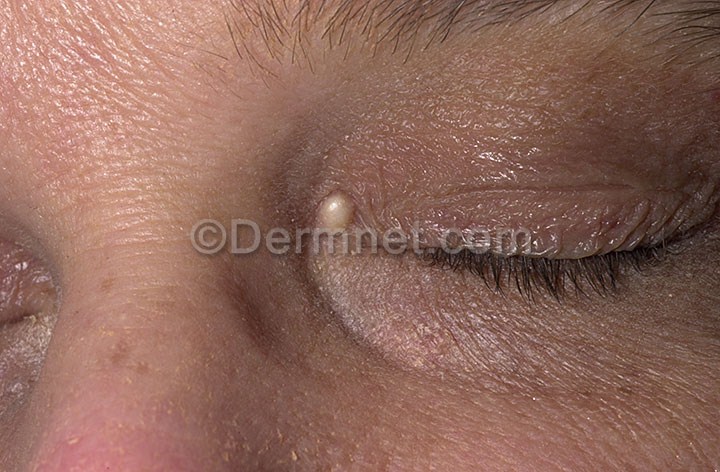
Disease: Seborrheic Keratoses and other Benign Tumors